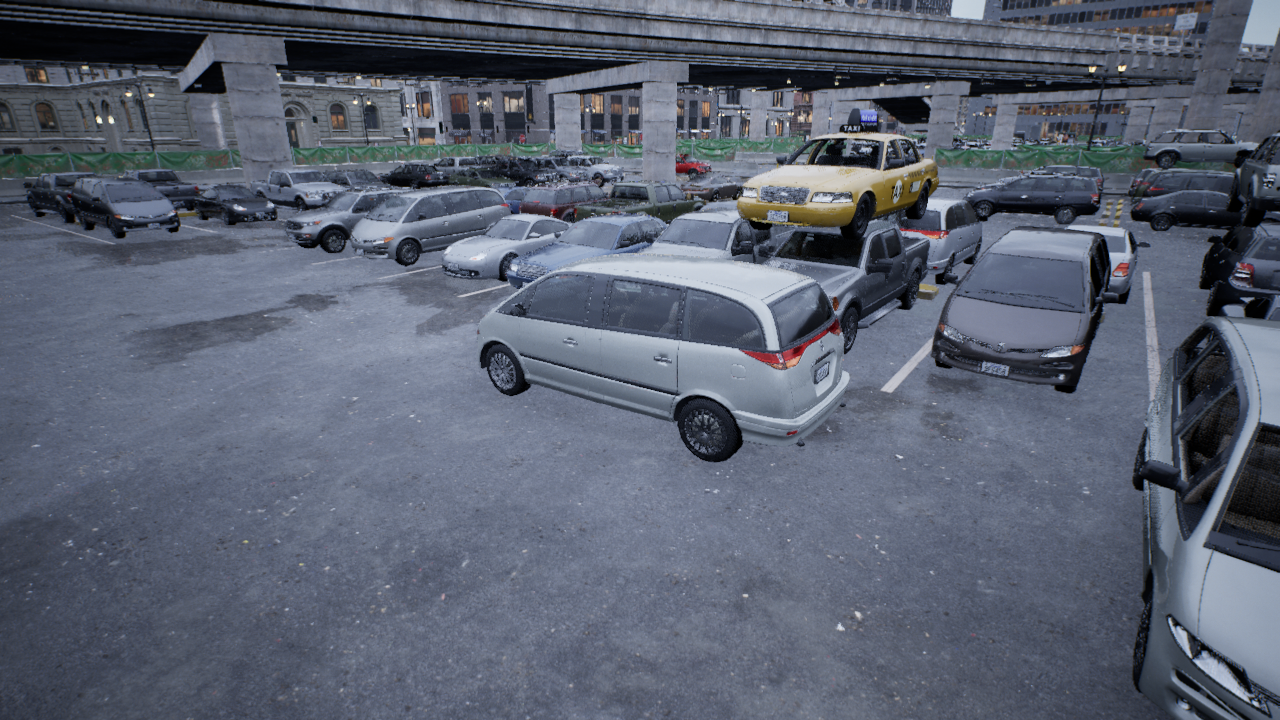
Venue: arterial
Lighting: overcast
Vehicle rig: minivan